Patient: sex M, age 61
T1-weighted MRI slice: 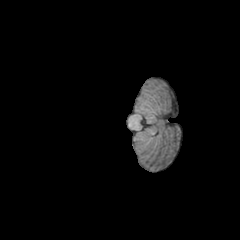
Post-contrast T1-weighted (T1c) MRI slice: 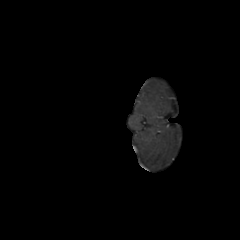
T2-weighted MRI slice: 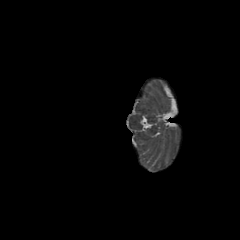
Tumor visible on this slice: no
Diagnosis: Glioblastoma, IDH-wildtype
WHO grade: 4